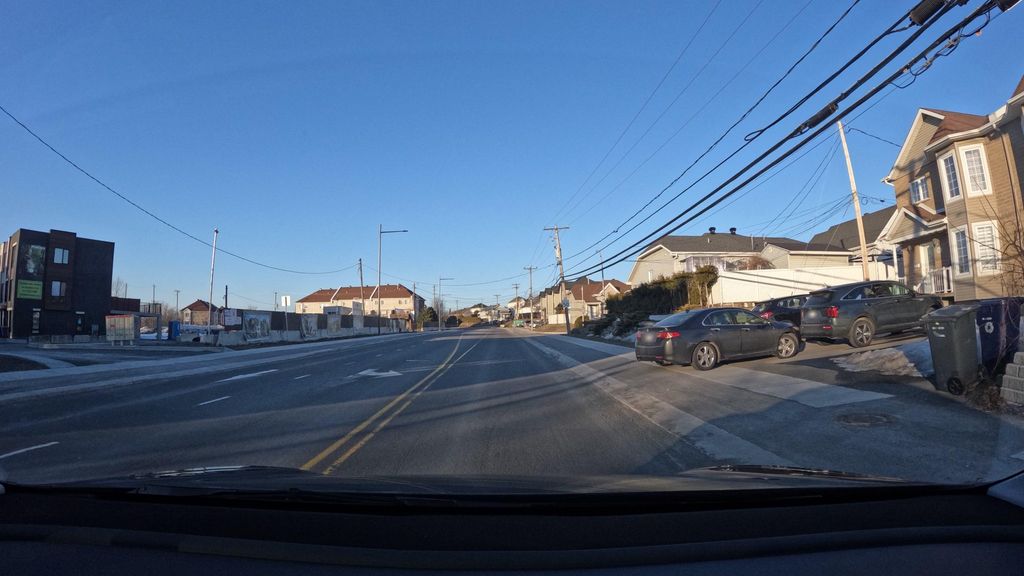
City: montreal